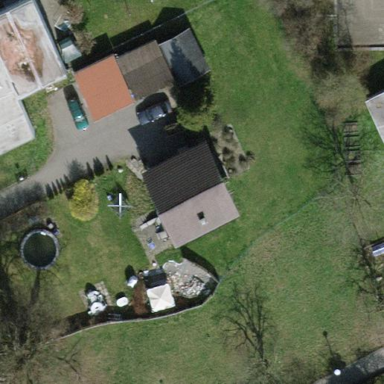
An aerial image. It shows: Detached building.